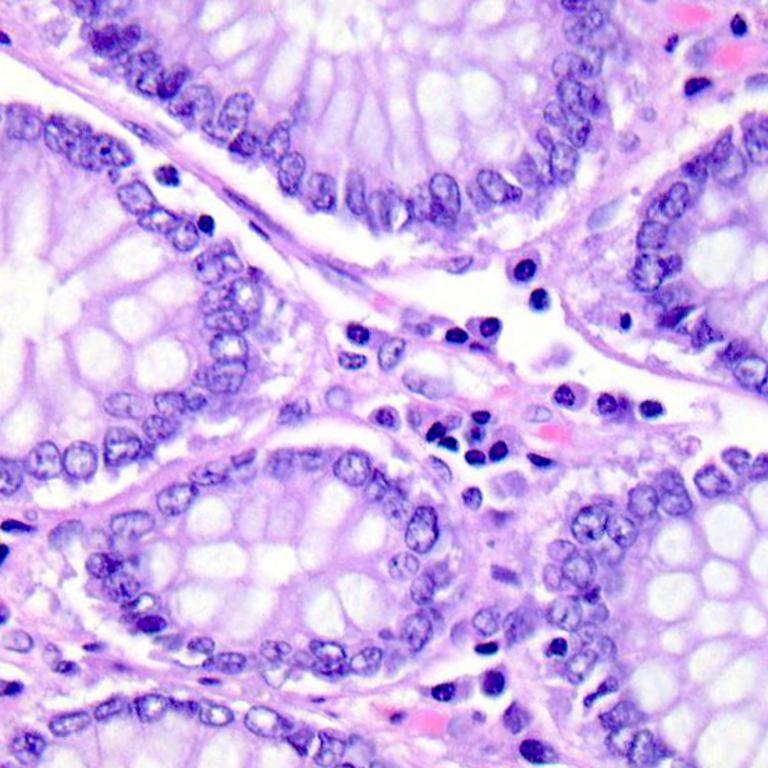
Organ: colon
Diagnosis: benign